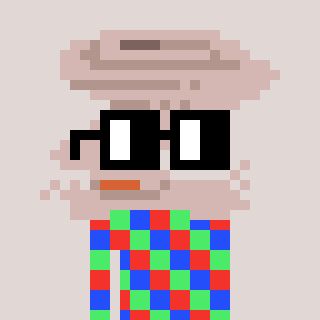
a pixel art character with square black glasses, a tornado-shaped head and a grayscale-colored body on a warm background